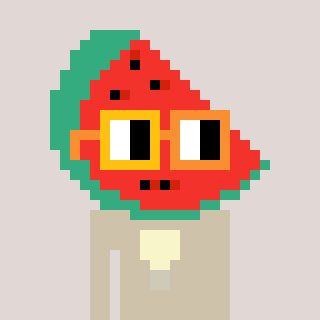
a pixel art character with square yellow and orange glasses, a watermelon-shaped head and a bege-colored body on a warm background